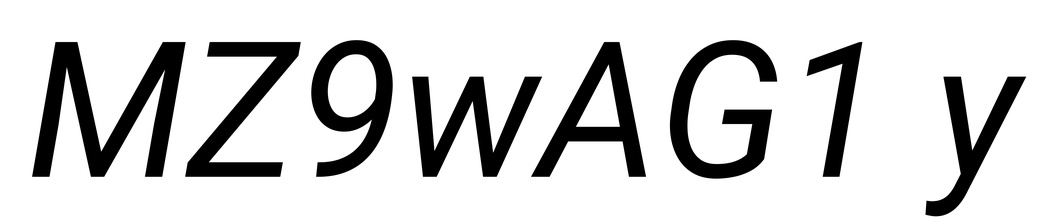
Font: Roboto-Italic_Italic